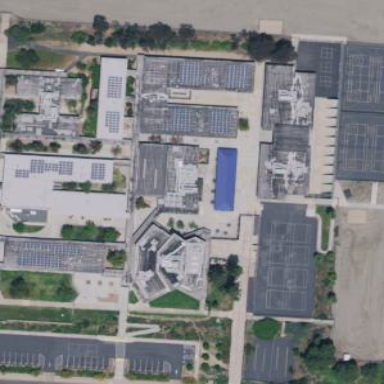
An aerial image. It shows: Educational building.